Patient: sex M, age 19
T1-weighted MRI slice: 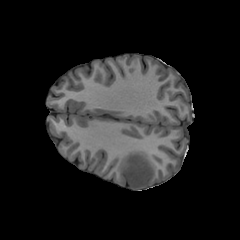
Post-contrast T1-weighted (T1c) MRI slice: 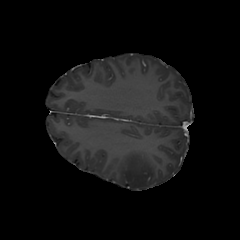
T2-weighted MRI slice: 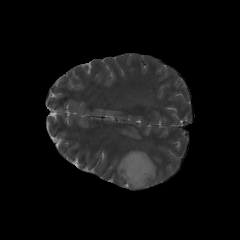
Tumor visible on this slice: yes
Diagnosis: Oligodendroglioma, IDH-mutant, 1p/19q-codeleted
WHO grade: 3